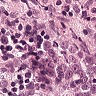
Metastatic tissue present: yes